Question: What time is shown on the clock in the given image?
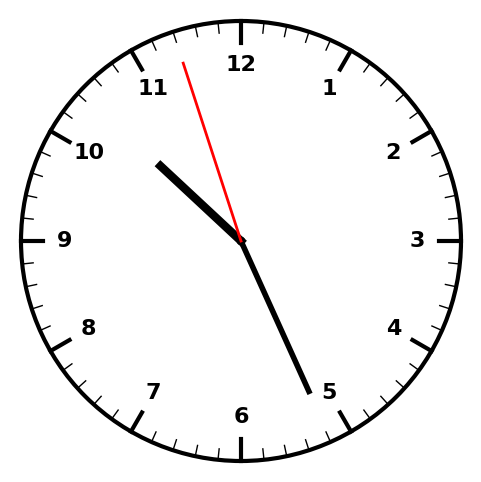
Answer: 10:25:57